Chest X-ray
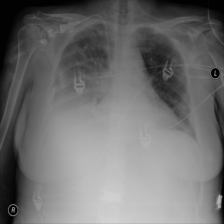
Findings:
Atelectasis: negative
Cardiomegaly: negative
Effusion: negative
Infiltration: positive
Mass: negative
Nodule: negative
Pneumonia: negative
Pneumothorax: negative
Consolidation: negative
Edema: negative
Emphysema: negative
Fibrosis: negative
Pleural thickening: negative
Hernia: negative